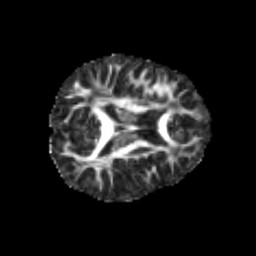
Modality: FA
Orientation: axial
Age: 8
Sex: male
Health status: healthy